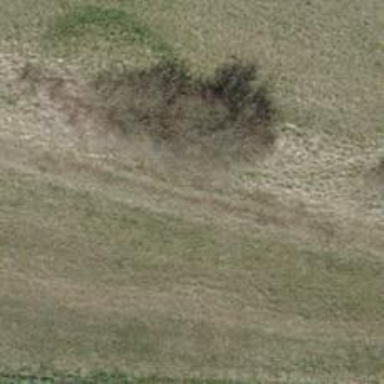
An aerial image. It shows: Grass track with grade5 track type.